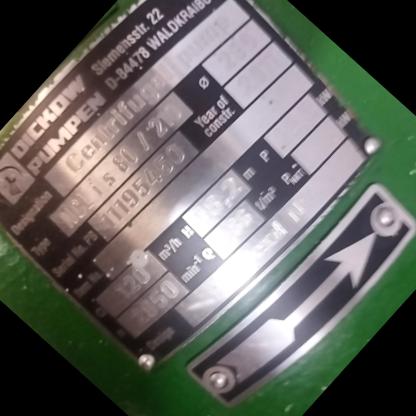
Klasa: tabliczka-znamionowa